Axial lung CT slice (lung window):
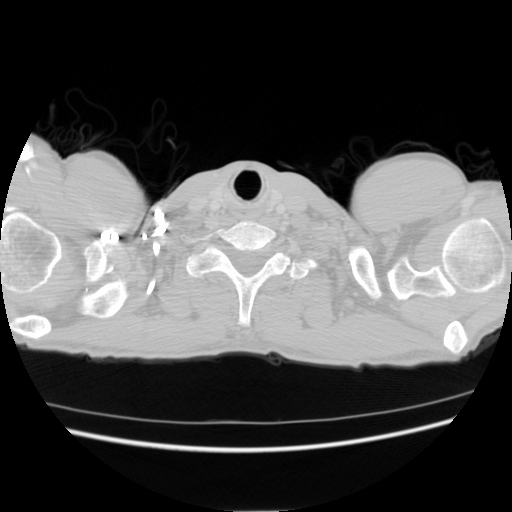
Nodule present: no